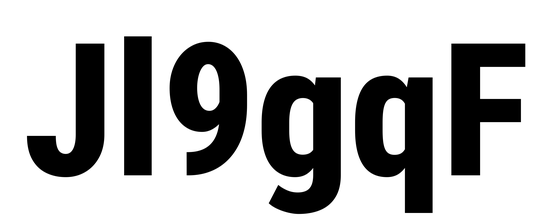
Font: Roboto_Condensed_ExtraBold